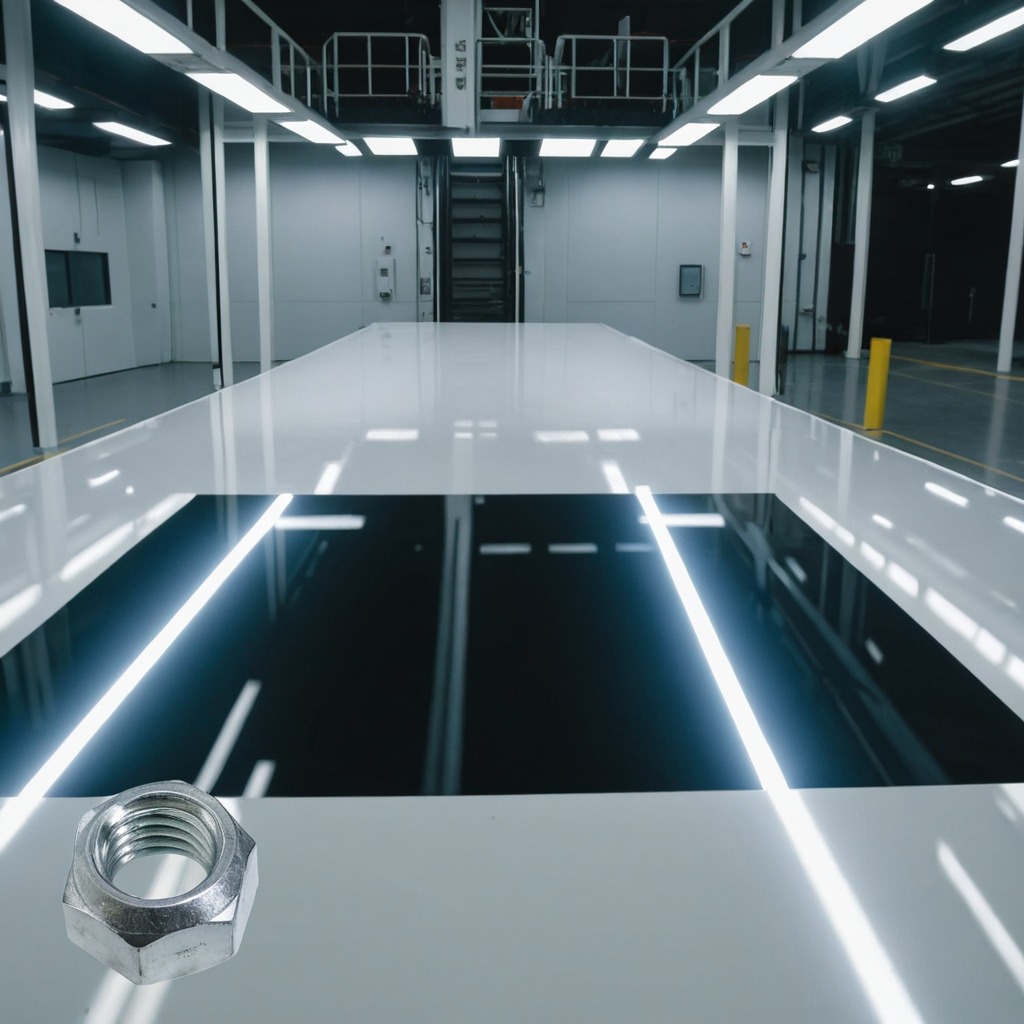
A metal nut is lying on the table in the ship maintenance bay.